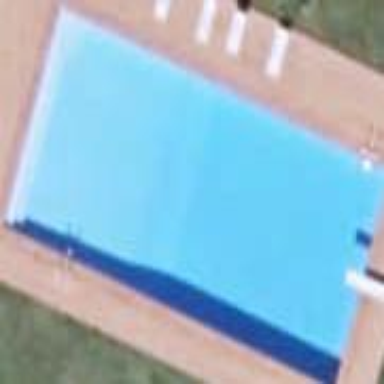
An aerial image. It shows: Swimming pool located in leisure land.